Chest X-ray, AP view. Patient: 37 years old, sex M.
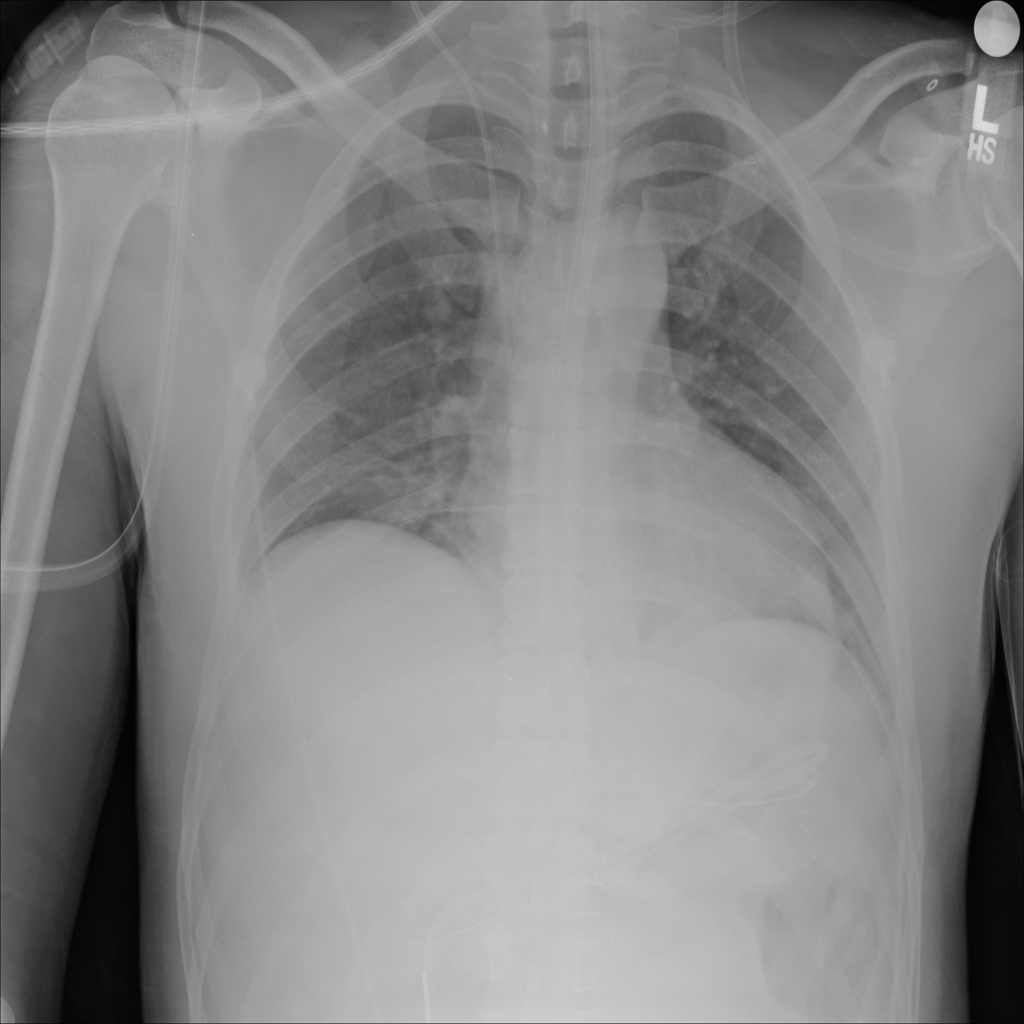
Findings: No Finding